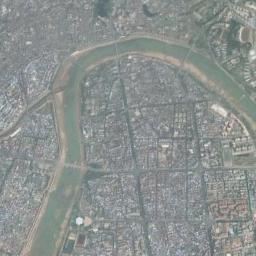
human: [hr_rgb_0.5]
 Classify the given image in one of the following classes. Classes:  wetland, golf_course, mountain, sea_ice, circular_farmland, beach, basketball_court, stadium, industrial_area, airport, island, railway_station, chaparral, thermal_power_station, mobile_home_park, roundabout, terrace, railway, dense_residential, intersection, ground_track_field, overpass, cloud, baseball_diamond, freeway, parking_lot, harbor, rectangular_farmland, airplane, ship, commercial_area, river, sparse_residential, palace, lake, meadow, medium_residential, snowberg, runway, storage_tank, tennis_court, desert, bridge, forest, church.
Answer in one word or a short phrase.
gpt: river